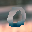
Label: 0